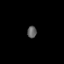
Tissue: prostate
Cell type: Epithelial cells
Senescence score: 0.2845
Nuclear area (px): 107
Mean DAPI intensity: 99.29